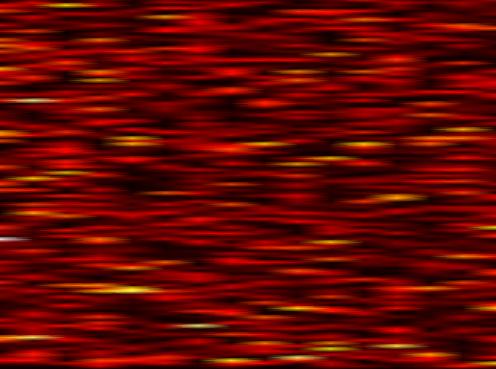
Label: FBMC